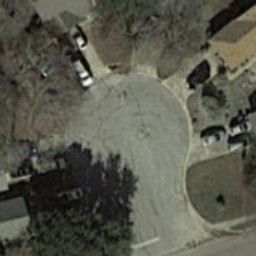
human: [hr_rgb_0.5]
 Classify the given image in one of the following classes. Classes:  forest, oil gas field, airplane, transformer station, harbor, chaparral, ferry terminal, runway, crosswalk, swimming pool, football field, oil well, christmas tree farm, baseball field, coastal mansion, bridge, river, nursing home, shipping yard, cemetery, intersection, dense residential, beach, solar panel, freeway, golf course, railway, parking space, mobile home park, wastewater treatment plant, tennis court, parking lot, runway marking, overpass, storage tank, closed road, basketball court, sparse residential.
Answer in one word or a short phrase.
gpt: closed road